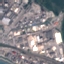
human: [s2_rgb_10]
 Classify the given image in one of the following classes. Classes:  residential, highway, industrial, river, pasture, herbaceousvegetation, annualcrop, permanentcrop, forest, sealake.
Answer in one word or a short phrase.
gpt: Industrial